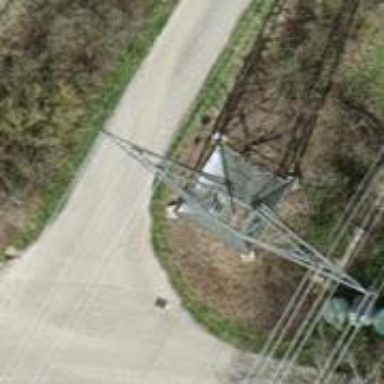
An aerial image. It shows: Power tower.